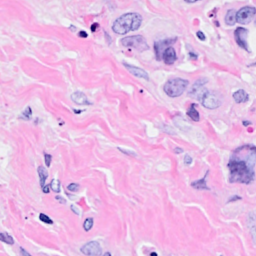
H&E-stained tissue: Breast